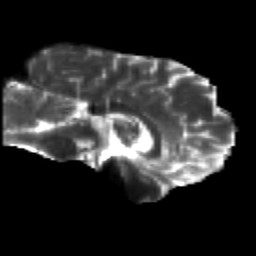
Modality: T2w
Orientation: sagittal
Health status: healthy
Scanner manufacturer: siemens
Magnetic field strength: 3 T
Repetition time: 12 s
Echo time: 0.092 s